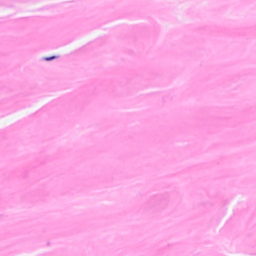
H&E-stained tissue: Breast